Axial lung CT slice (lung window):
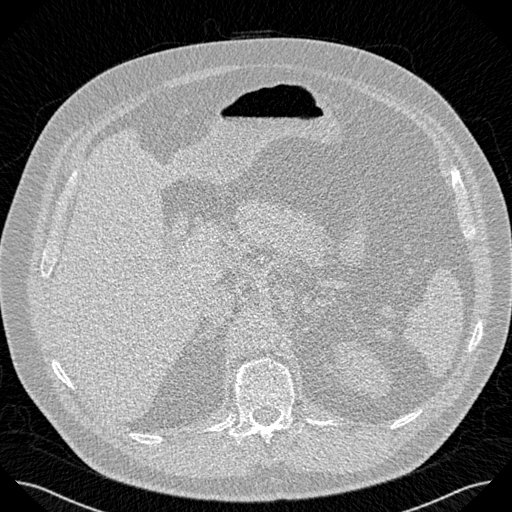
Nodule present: no